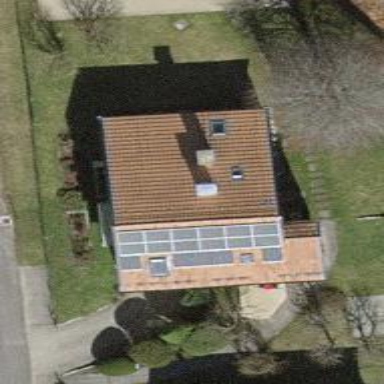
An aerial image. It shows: Detached building with gabled roof.